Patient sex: M
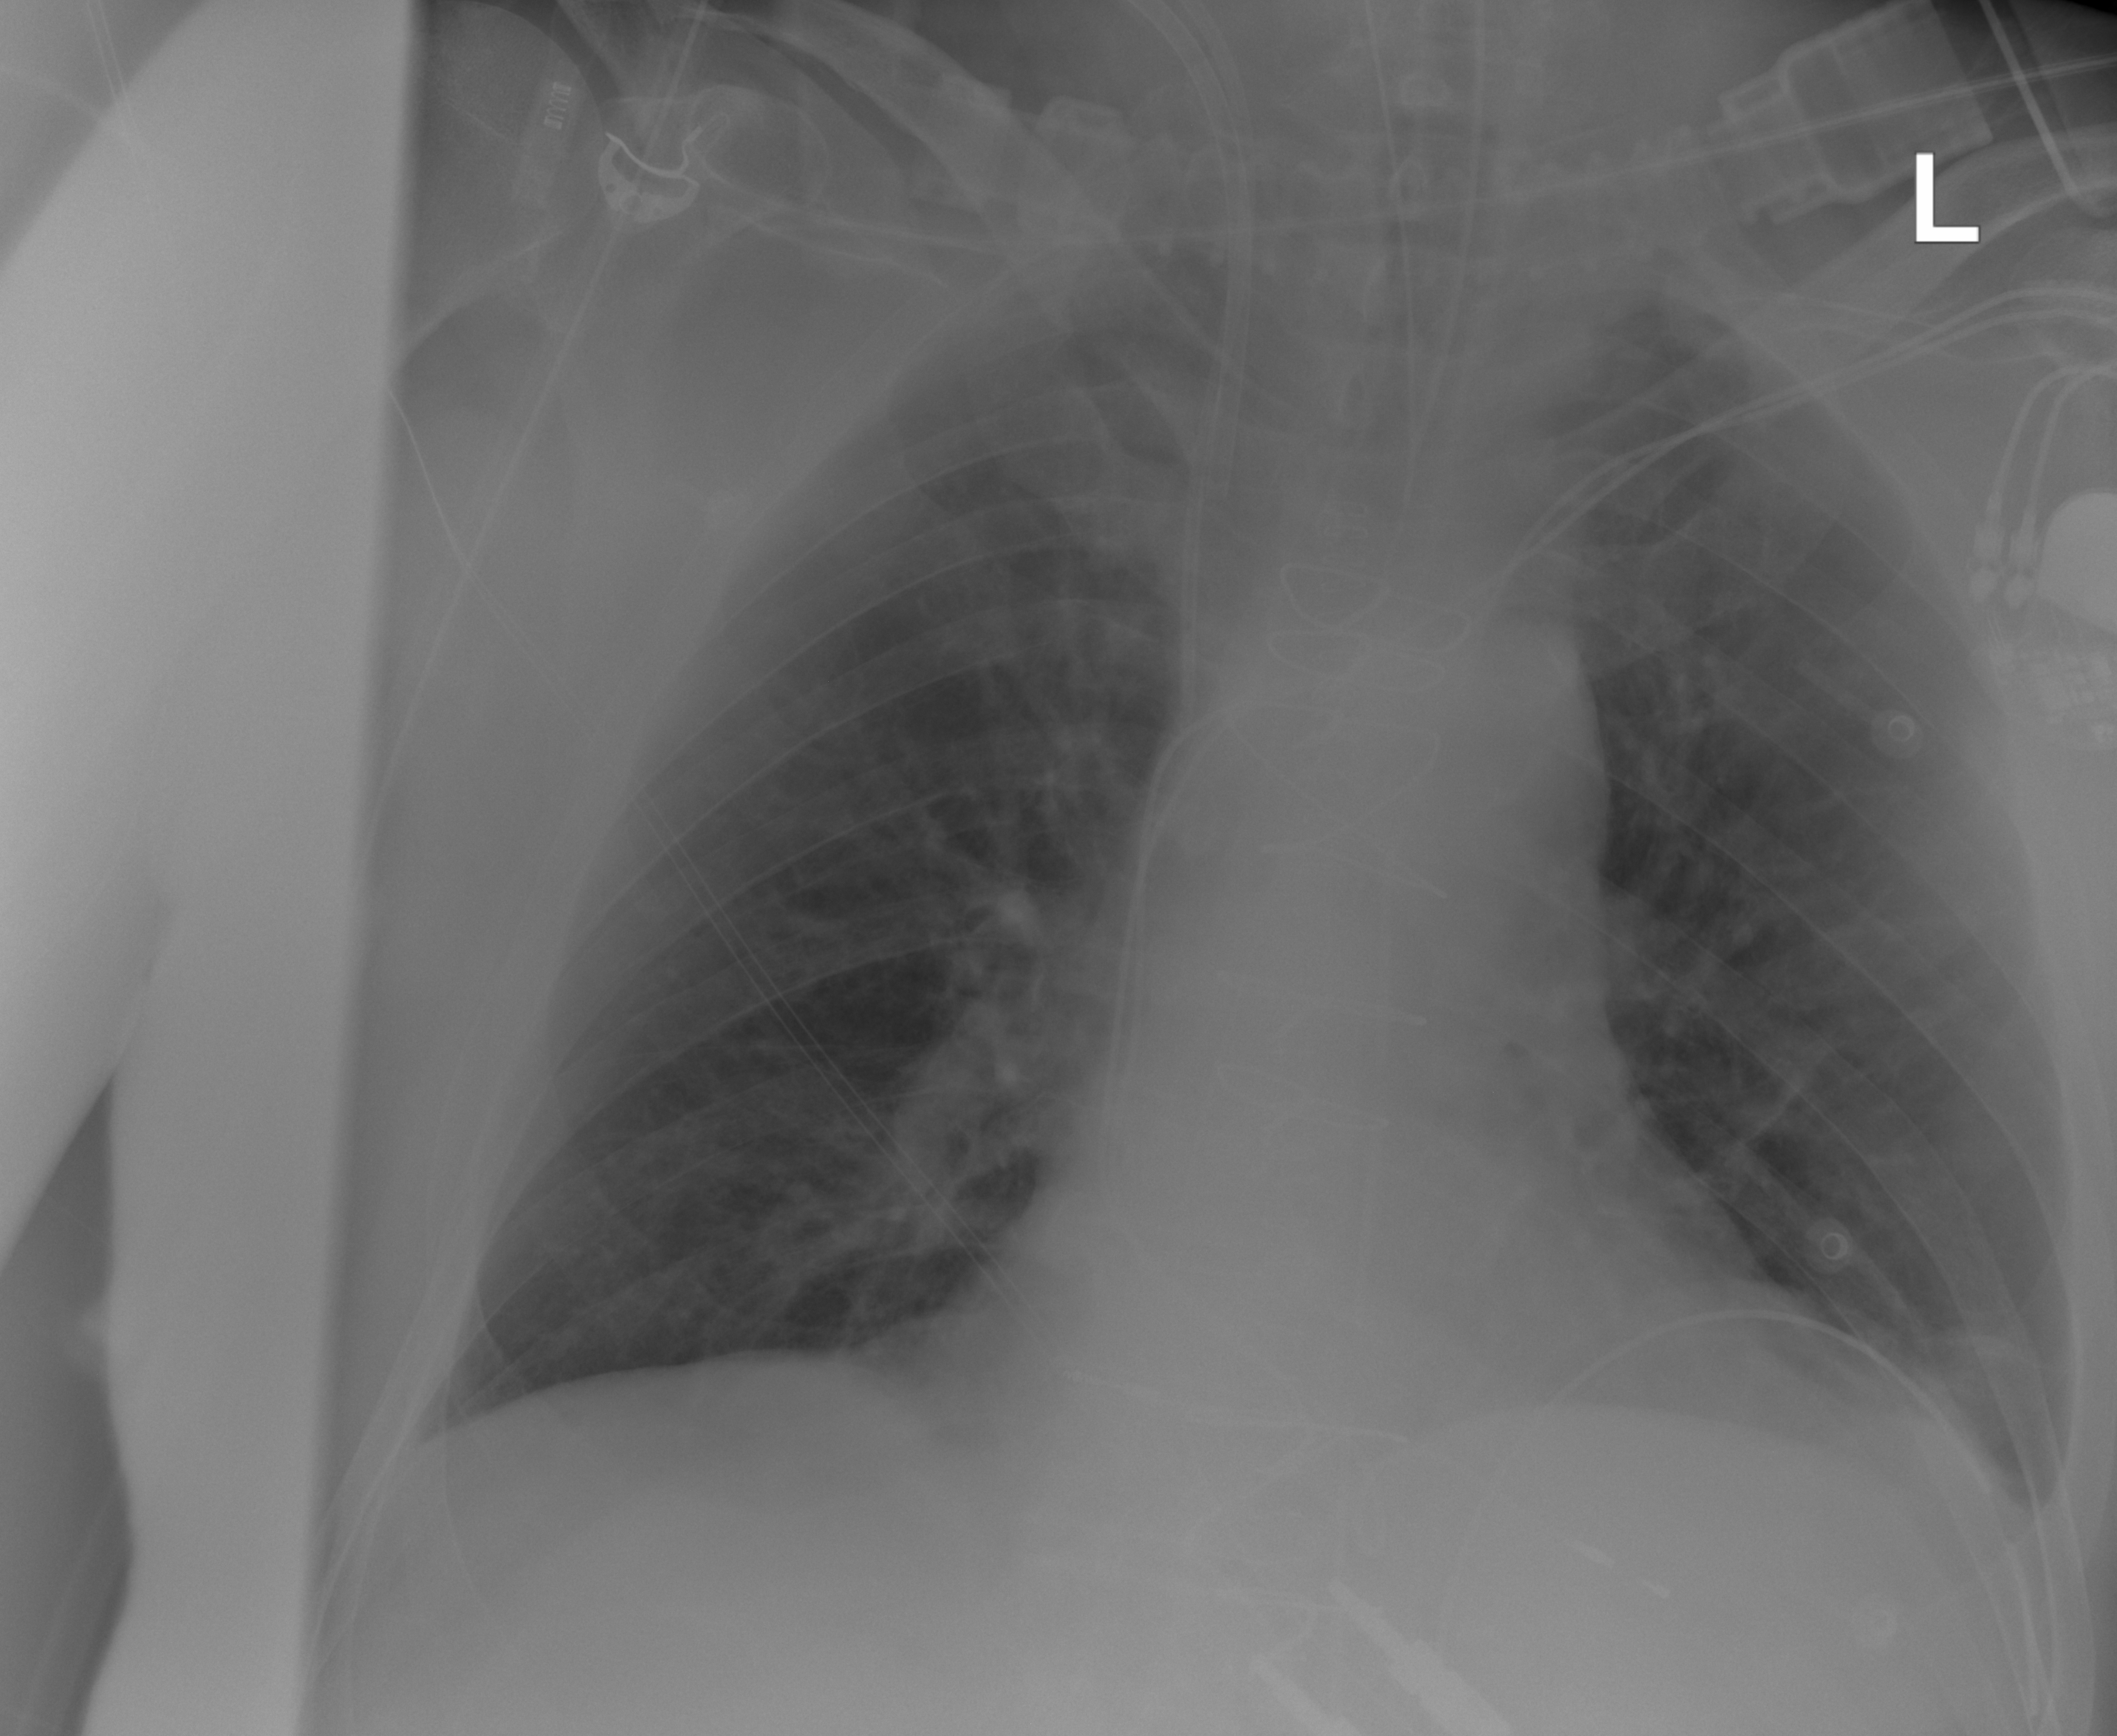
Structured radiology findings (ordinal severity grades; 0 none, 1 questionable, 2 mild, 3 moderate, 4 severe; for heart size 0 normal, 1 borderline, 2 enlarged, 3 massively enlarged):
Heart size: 2
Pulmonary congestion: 0
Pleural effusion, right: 0
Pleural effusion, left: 0
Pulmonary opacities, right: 0
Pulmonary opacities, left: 0
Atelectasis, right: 0
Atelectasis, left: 2